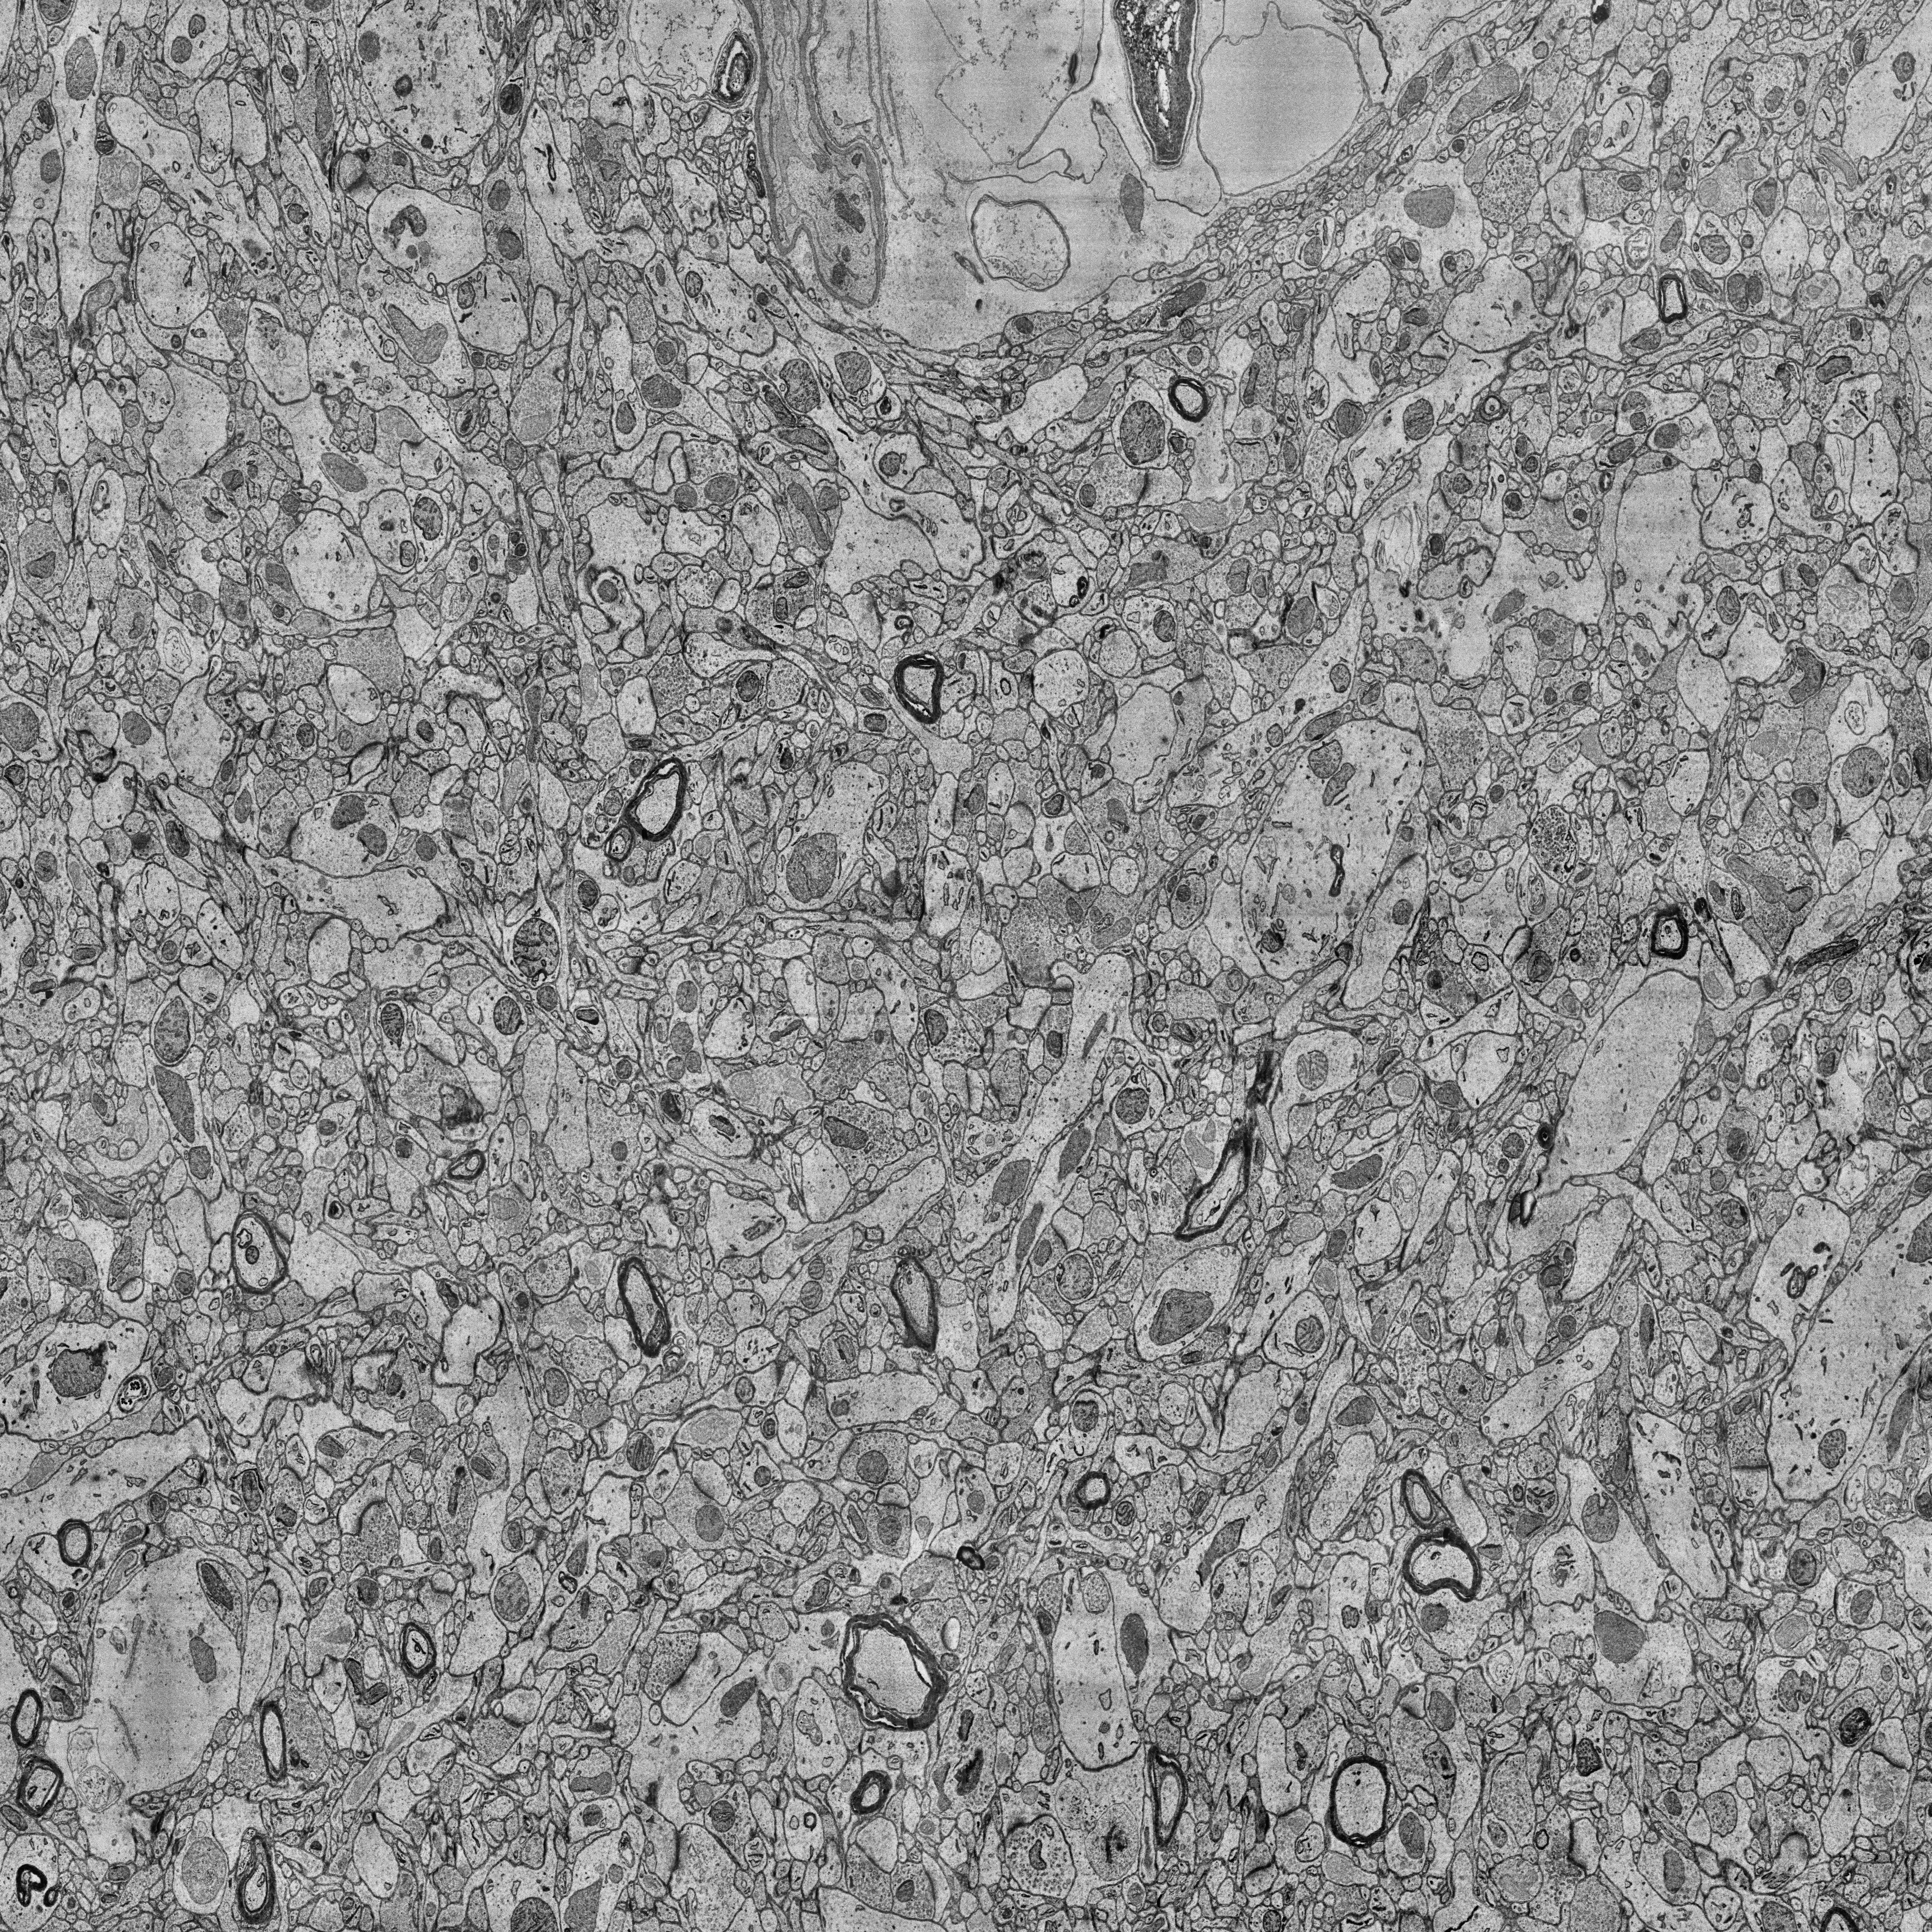
Electron microscopy slice of human cortex tissue
Slice depth (z): 44
Mitochondria instances in slice: 510